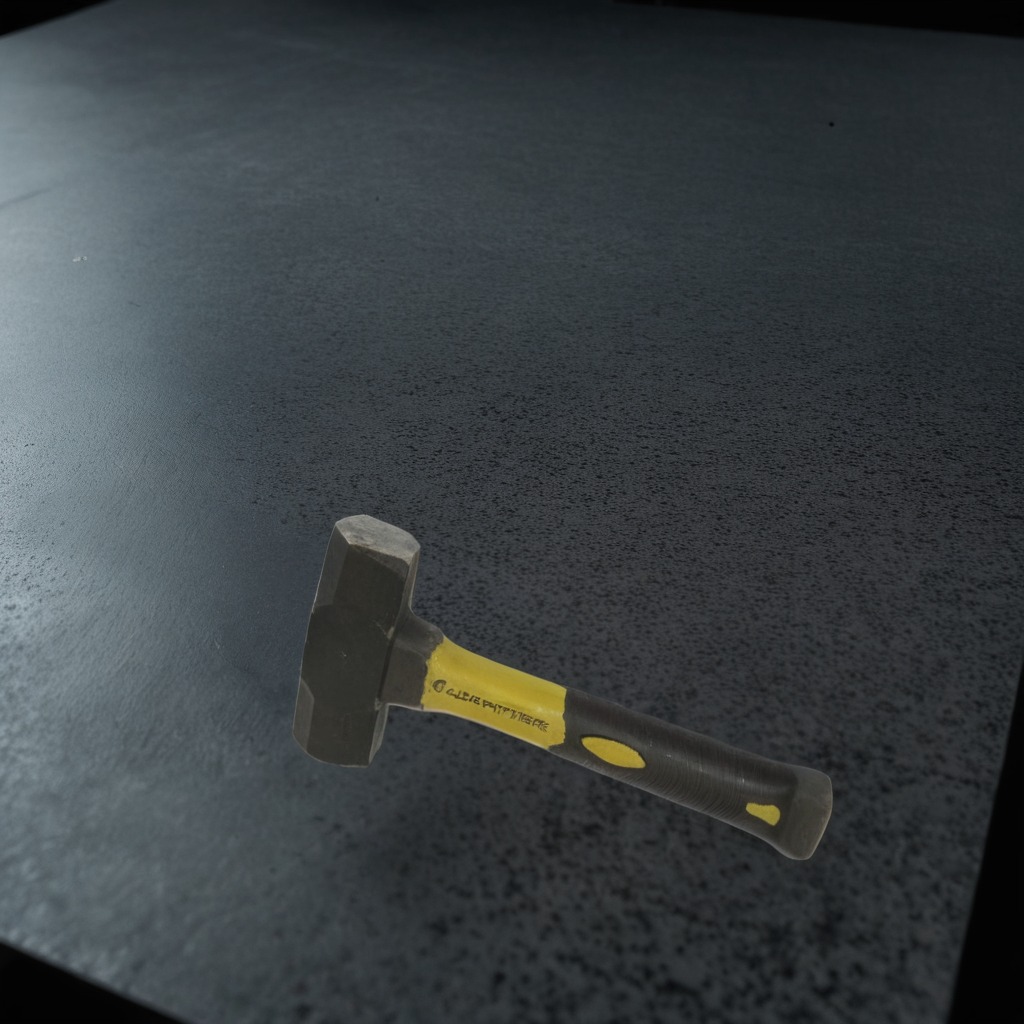
A hammer is lying on a clean granite table inside a workshop at night dim ambient light soft shadows worn but